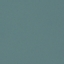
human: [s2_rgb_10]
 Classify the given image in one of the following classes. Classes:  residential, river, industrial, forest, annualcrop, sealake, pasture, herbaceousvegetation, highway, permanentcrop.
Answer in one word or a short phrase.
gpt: SeaLake